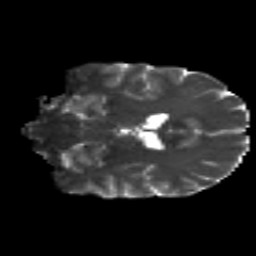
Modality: T2w
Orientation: coronal
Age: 25
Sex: male
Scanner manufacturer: siemens
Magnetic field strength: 3 T
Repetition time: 8.8 s
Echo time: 0.085 s